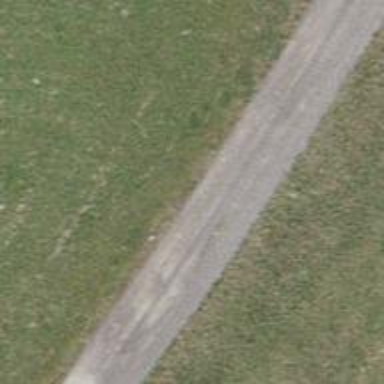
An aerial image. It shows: Asphalt track with grade1 surface.